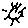
Label: sun